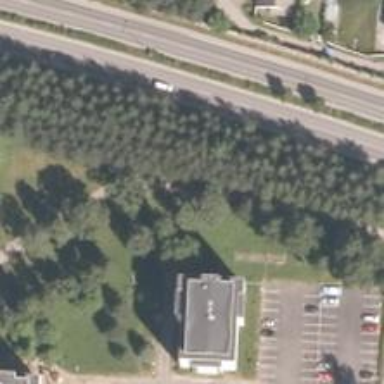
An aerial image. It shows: Asphalt cycleway.